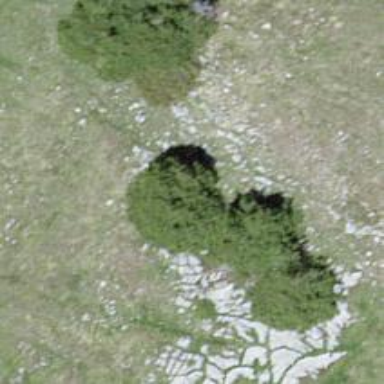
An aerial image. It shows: Needle-leaved tree in natural setting.